Field crop: maize
Growth stage: 2
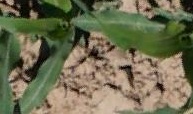
Species: maize